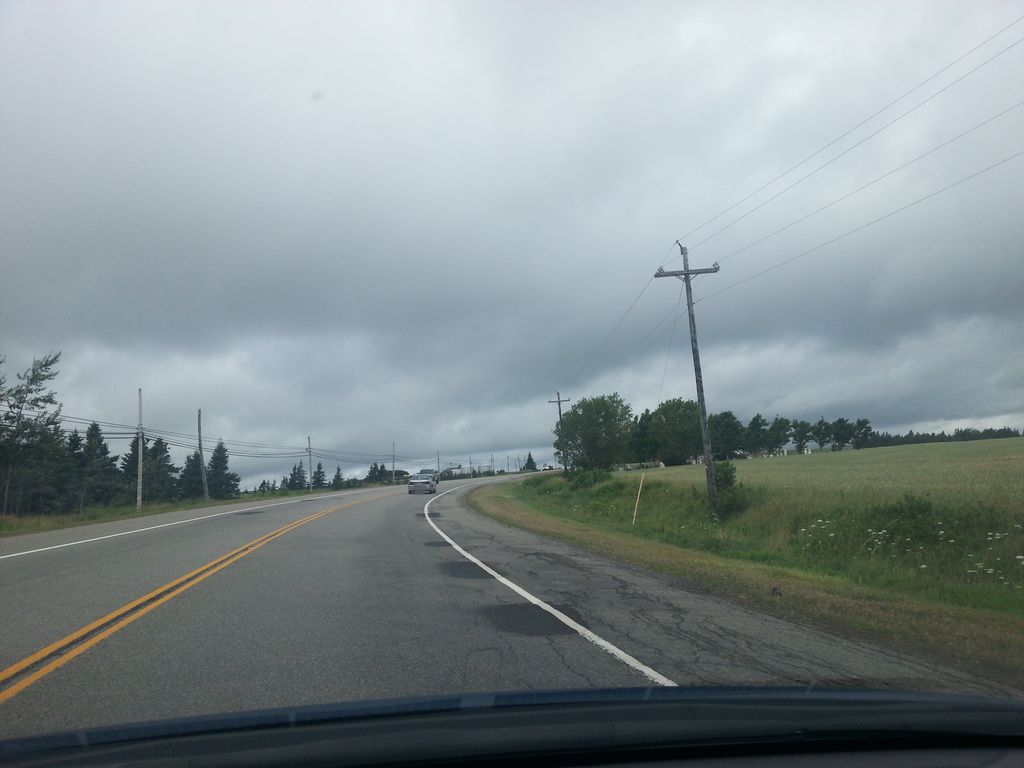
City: charlottetown